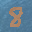
Label: 8